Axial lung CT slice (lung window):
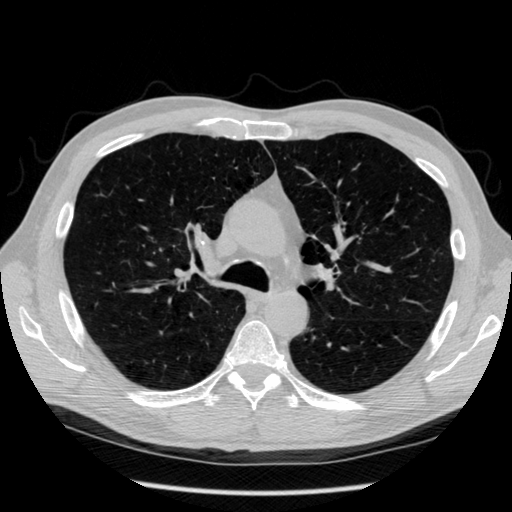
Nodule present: no